Current action and preconditions to check: trajectory_clear

Your task: For each precondition in the list above, predict whether it will hold at this action.

Consider the current scene as observed from the mobile robot's camera, and analyze the predicted future states of all dynamic agents (e.g., people, animals, vehicles, or any moving entities) within the NEXT SECOND.

IMPORTANT: Only answer "very likely" if you are absolutely certain—based on strong, clear evidence—that a dynamic agent will violate the precondition in the predicted future state. Do NOT answer "very likely" for unlikely, ambiguous, or low-probability risks.

Ask yourself for each precondition: Is there a high probability, with clear and convincing evidence, that the predicted future states of any dynamic agent will interfere with the predicted future state of the currently executing action within the NEXT SECOND, causing that precondition to fail?

Assess the risk level based on these predictions. Use "likely" or "very likely" if motions create a clear risk of interference.

Use "neutral" or "improbable" if agents are nearby but their predicted paths are clearly diverging or non-conflicting.

Failure Risk Categories: "very improbable", "improbable", "neutral", "likely", "very likely"

Answer Format: Output ONLY the probability_of_failure value from these categories: "very improbable", "improbable", "neutral", "likely", "very likely"

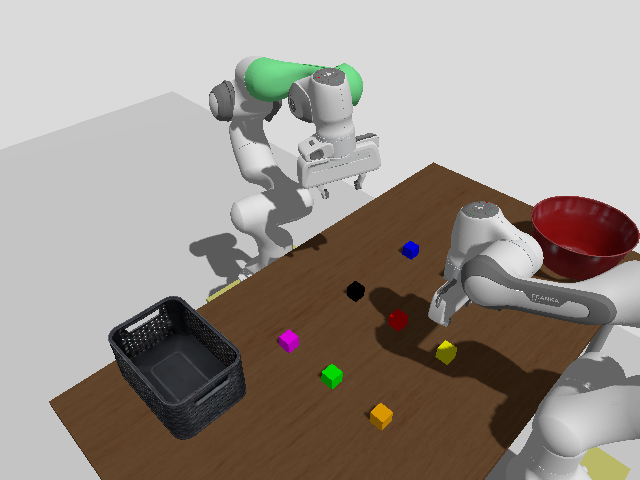

Answer: very improbable